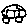
Label: car